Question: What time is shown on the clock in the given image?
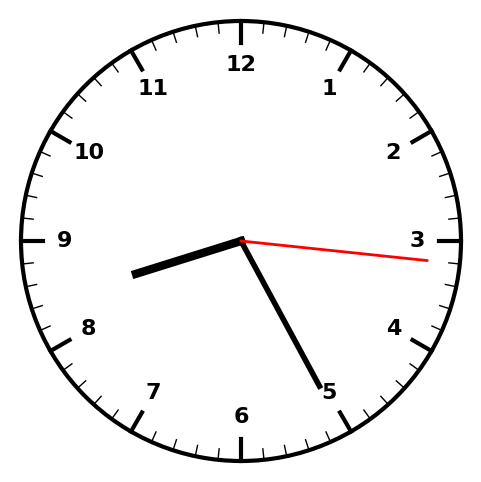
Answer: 08:25:16